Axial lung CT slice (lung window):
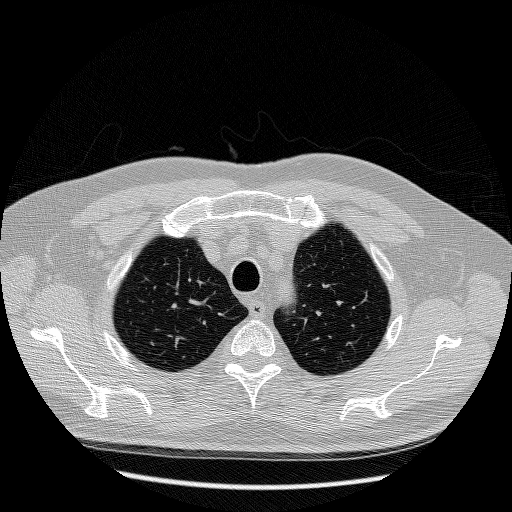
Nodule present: no